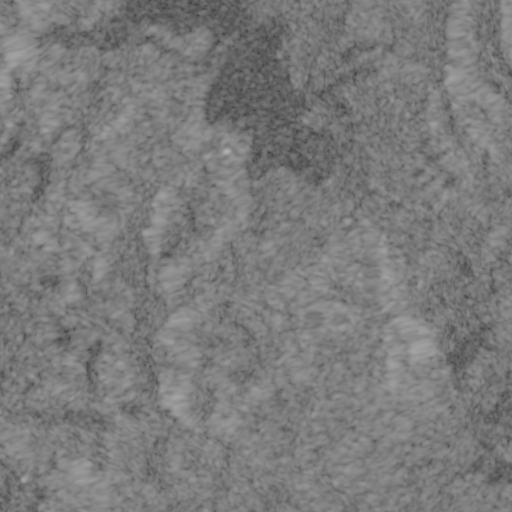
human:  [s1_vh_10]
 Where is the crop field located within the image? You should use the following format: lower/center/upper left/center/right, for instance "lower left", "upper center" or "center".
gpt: The crop field is located in the center left of the image.
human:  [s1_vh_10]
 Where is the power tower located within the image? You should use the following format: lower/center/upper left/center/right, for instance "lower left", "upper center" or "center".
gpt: The power tower is located in the lower left of the image.
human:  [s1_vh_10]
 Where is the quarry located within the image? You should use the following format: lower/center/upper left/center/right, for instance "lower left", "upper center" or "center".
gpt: The quarry is located in the center right of the image.
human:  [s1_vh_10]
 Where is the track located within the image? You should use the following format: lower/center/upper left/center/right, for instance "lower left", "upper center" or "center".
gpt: There is no track in the image.

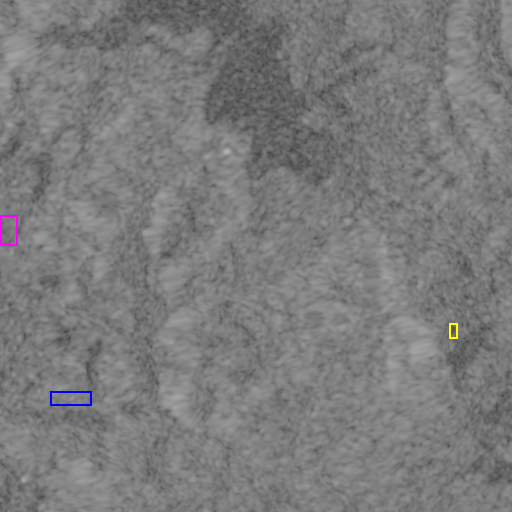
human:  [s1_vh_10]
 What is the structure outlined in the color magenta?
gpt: The structure outlined in magenta is a crop field.
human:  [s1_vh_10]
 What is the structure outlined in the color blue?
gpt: The structure outlined in blue is a park.
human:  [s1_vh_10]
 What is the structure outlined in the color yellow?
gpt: The structure outlined in yellow is a quarry.
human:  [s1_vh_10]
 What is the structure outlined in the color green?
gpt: There is no green outline.